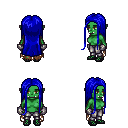
a pixel art fantasy rpg character, female body template, orc, green skin, brown tattered cape, metal pants, blue extra-long hairstyle, metal gloves, ghillies, four views (front, back, left, right), 2x2 character sprite sheet, small pixel art, hard edges, no anti-aliasing